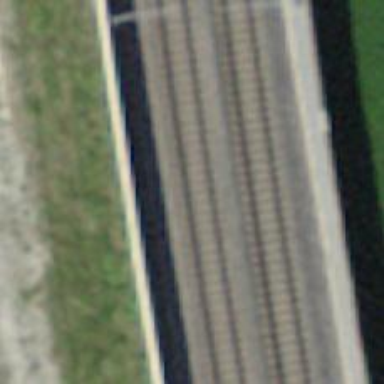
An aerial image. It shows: Railway switch.